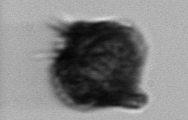
Label: Gonyaulax